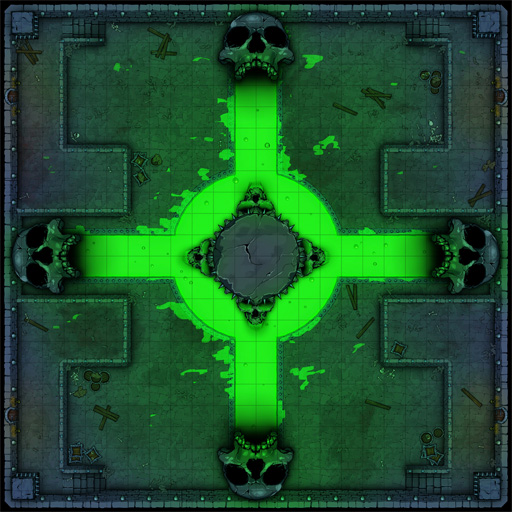
A D&D Grid Map north skull west skull east skull south skull acid pool center evil dungeon interior (Ooze Fountain Chamber Map)